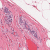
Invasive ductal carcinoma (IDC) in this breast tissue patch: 0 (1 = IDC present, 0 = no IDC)